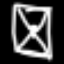
Label: hourglass